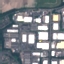
Land use / land cover class: Industrial